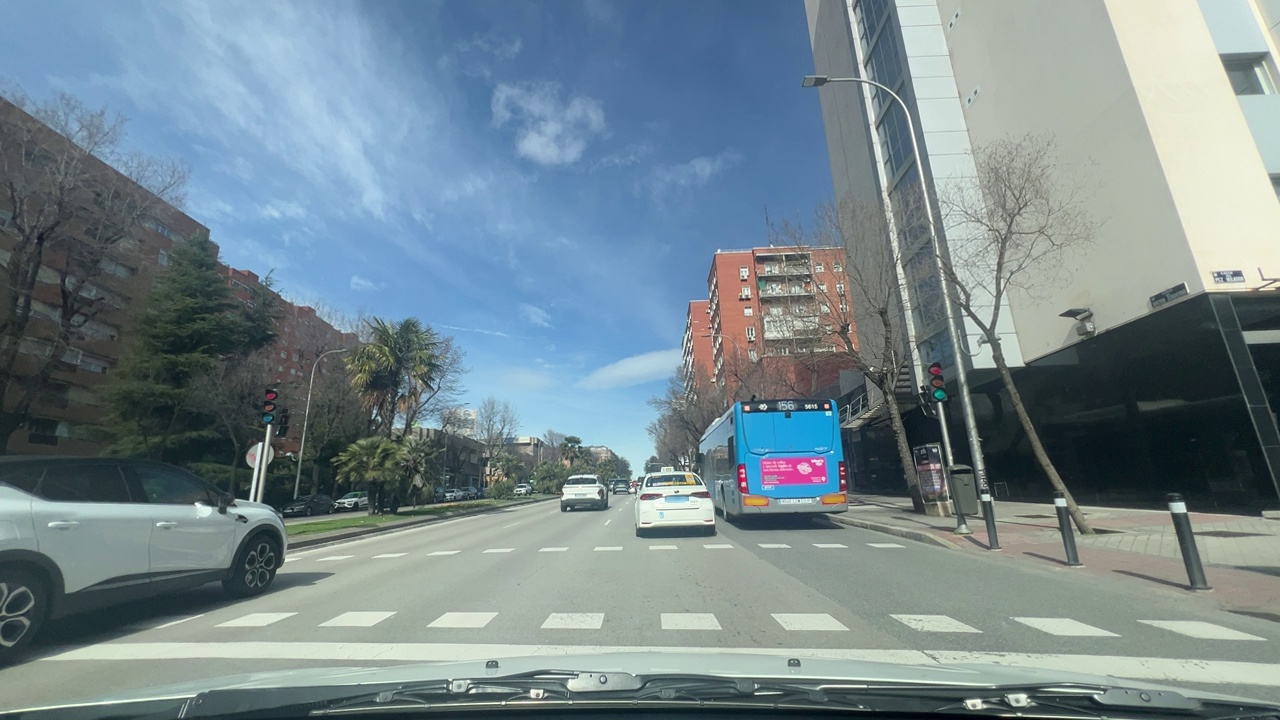
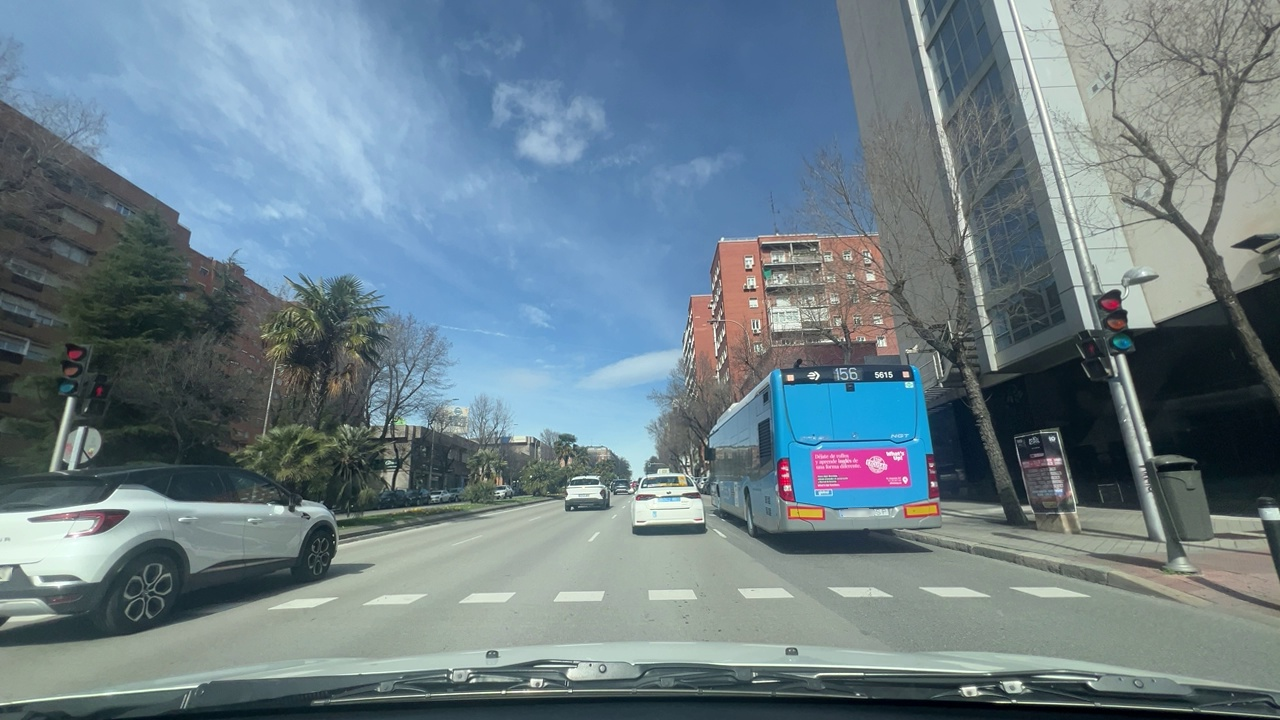
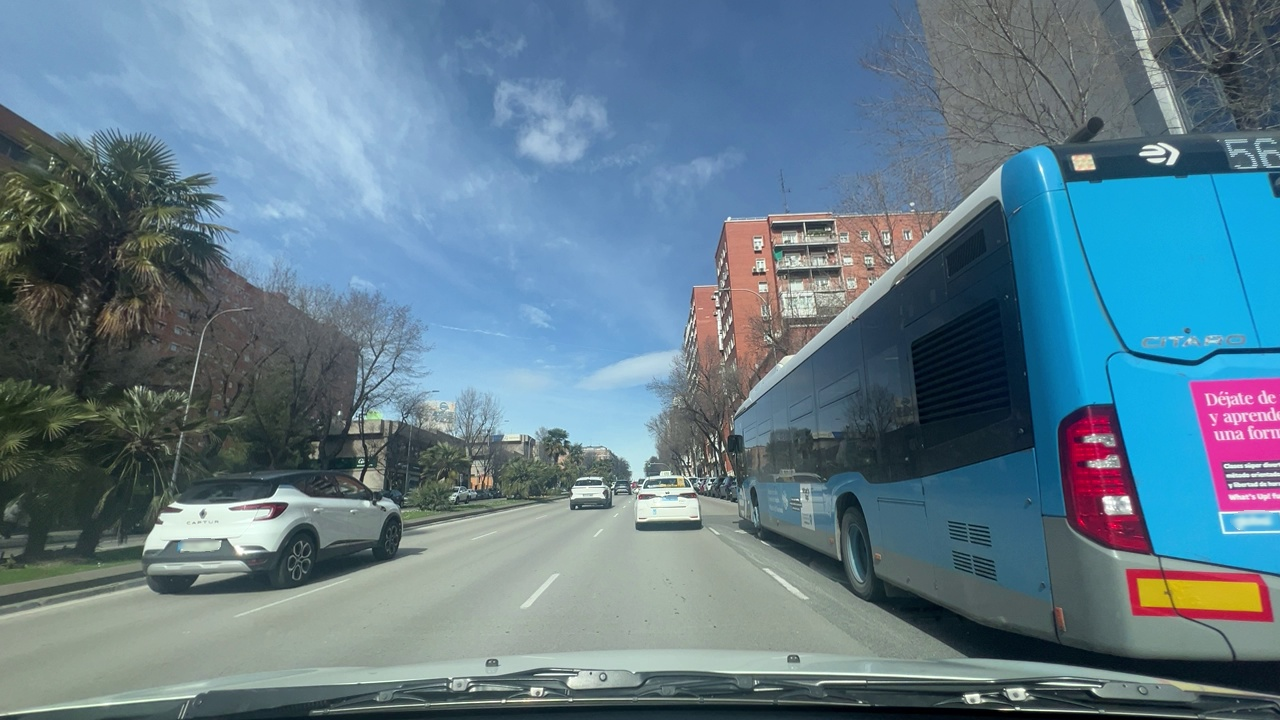
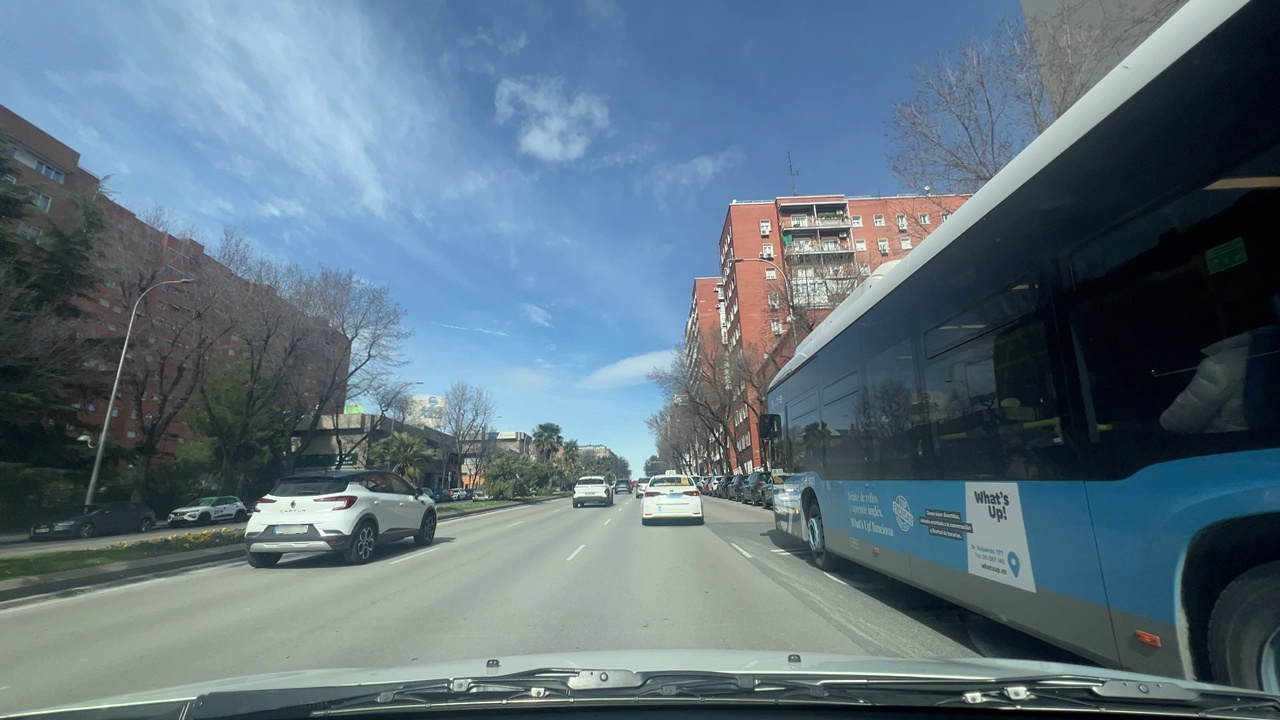
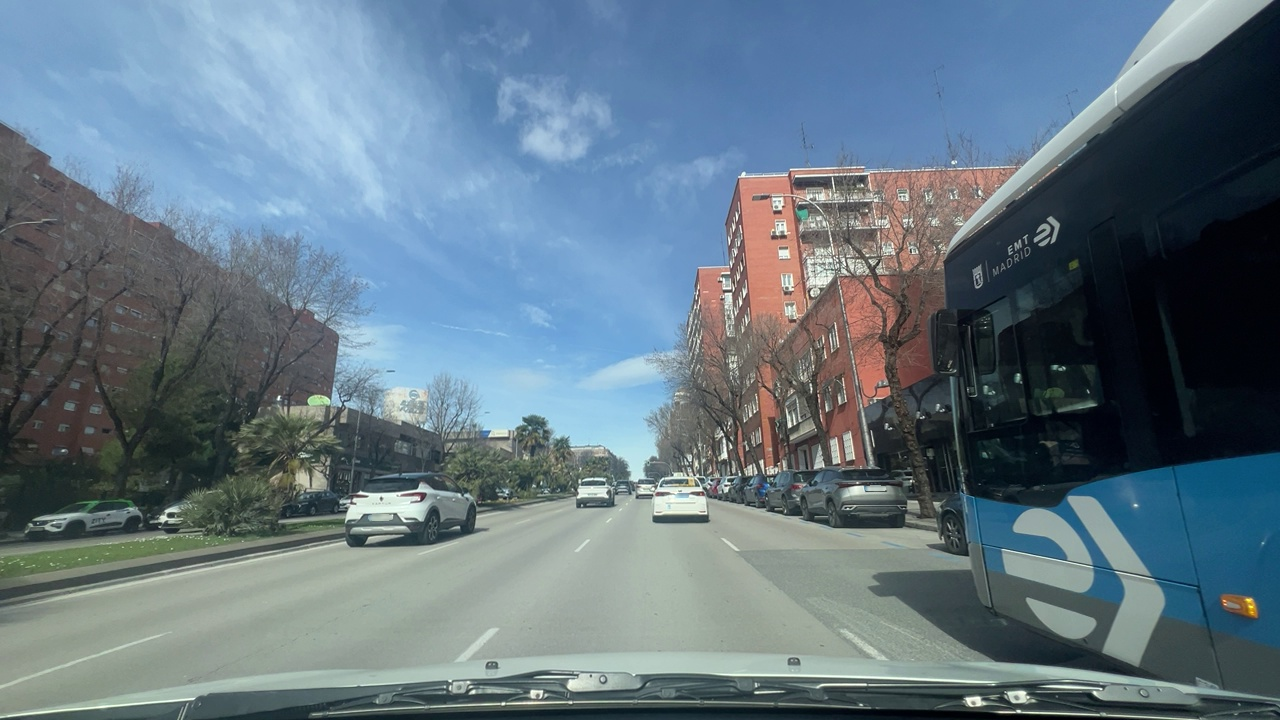
Situation: Lateral parked car
Question: Are vehicles present on the right side of the ego lane?
Answer: Yes
Reasoning: There is a parked bus on the right side of the ego lane.

Situation: Lateral parked car
Question: Are vehicles parked parallel or perpendicular to the roadway near the ego lane?
Answer: Yes
Reasoning: The parked bus is on the left lane.

Situation: Lateral parked car
Question: Does the environment indicate an urban road where curbside parking is permitted?
Answer: Yes
Reasoning: The ego vehicule is in a urban street

Situation: Lateral parked car
Question: Is the ego vehicle traveling in a middle lane with traffic lanes on both sides?
Answer: Yes
Reasoning: The ego vehicule is travelling in a street with 4 lanes and travelling in one of the middle lanes.

Situation: Lateral parked car
Question: Are vehicles present on the left side of the ego lane?
Answer: No
Reasoning: There are no vehicules on the direct left ego lane.